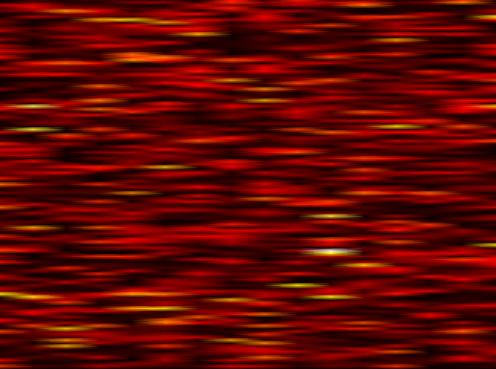
Label: FOFDM